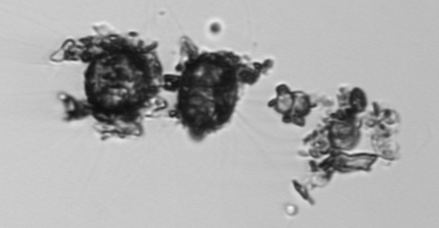
Label: Thalassiosira_TAG_external_detritus